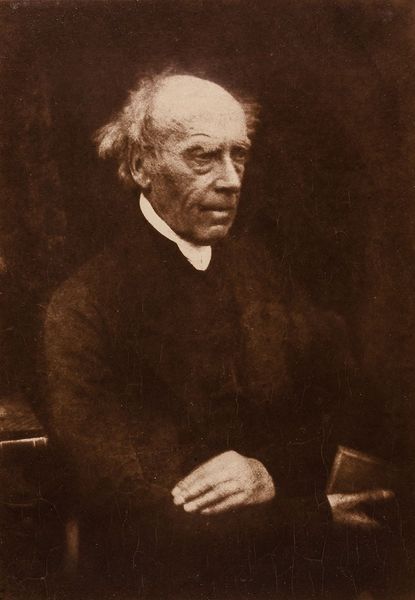
Titel: Principal Lee
Künstler: David Octavius Hill
Standort: Hamburg
Institution: Museum für Kunst und Gewerbe Hamburg
Schlagwörter: mann, portrait, figur, person, papier, foto, fotografie, photographie, photo, lichtbild, historische, bildwerke, angewandte und bildende kunst, hessische systematik, porträt, persönlichkeit, porträtfotografie, porträtphotographie, hüftbild, pigmentdruck, kartonpassepartout